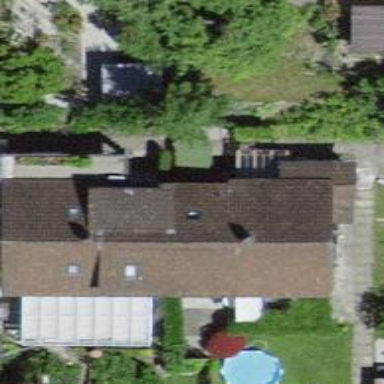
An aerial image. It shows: Semi-detached house.